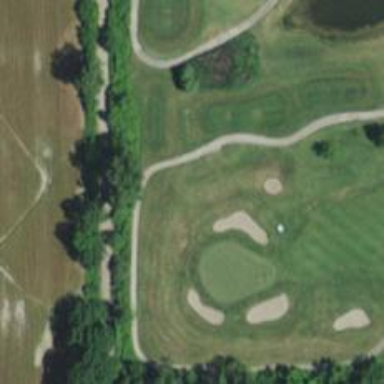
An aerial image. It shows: Service road designated as golf cart path.